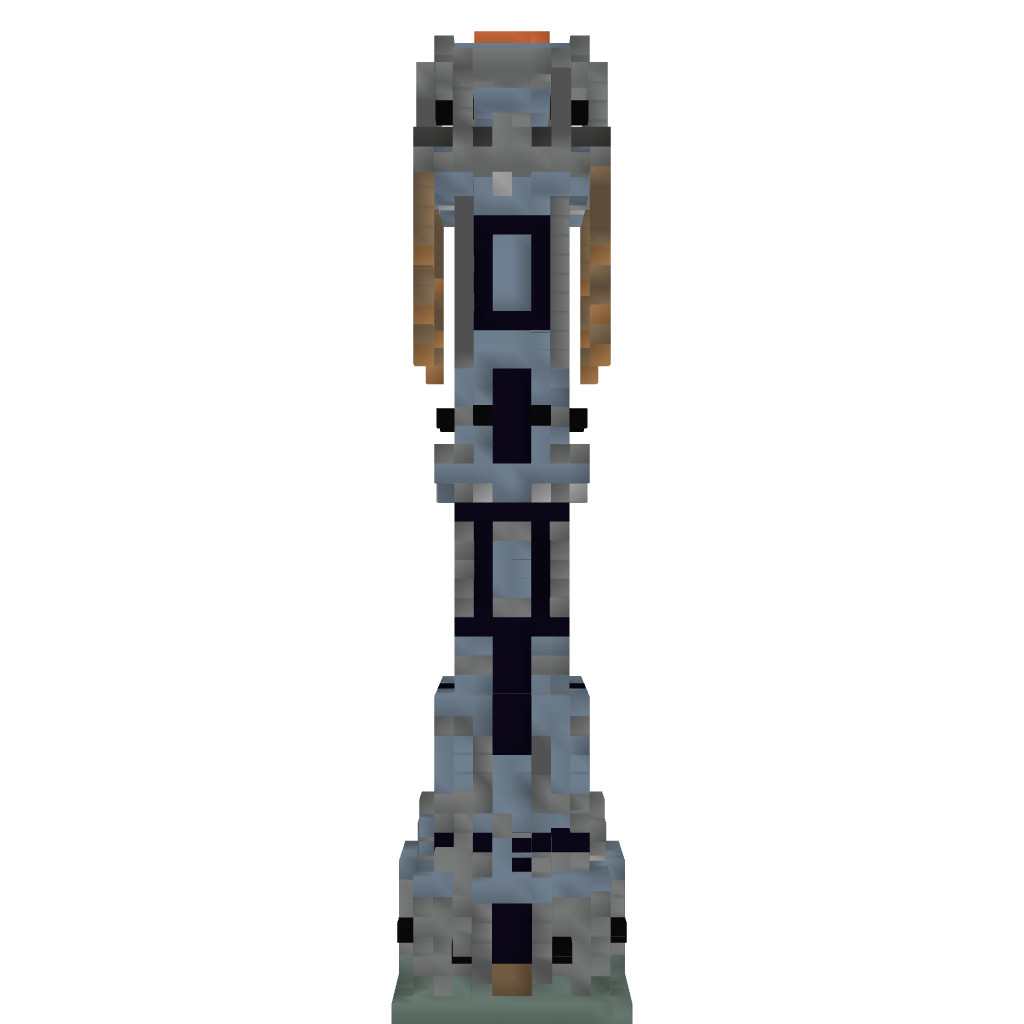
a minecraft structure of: Ornated Stone Tower